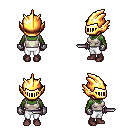
a pixel art fantasy rpg character, female body template, orc, green skin, white pirate shirt, white pants, black long mohawk hairstyle, gold helm, metal gloves, maroon shoes, dagger, four views (front, back, left, right), 2x2 character sprite sheet, small pixel art, hard edges, no anti-aliasing